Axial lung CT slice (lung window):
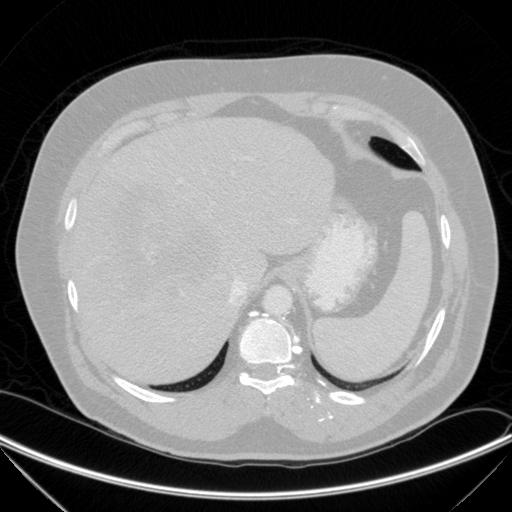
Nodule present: no